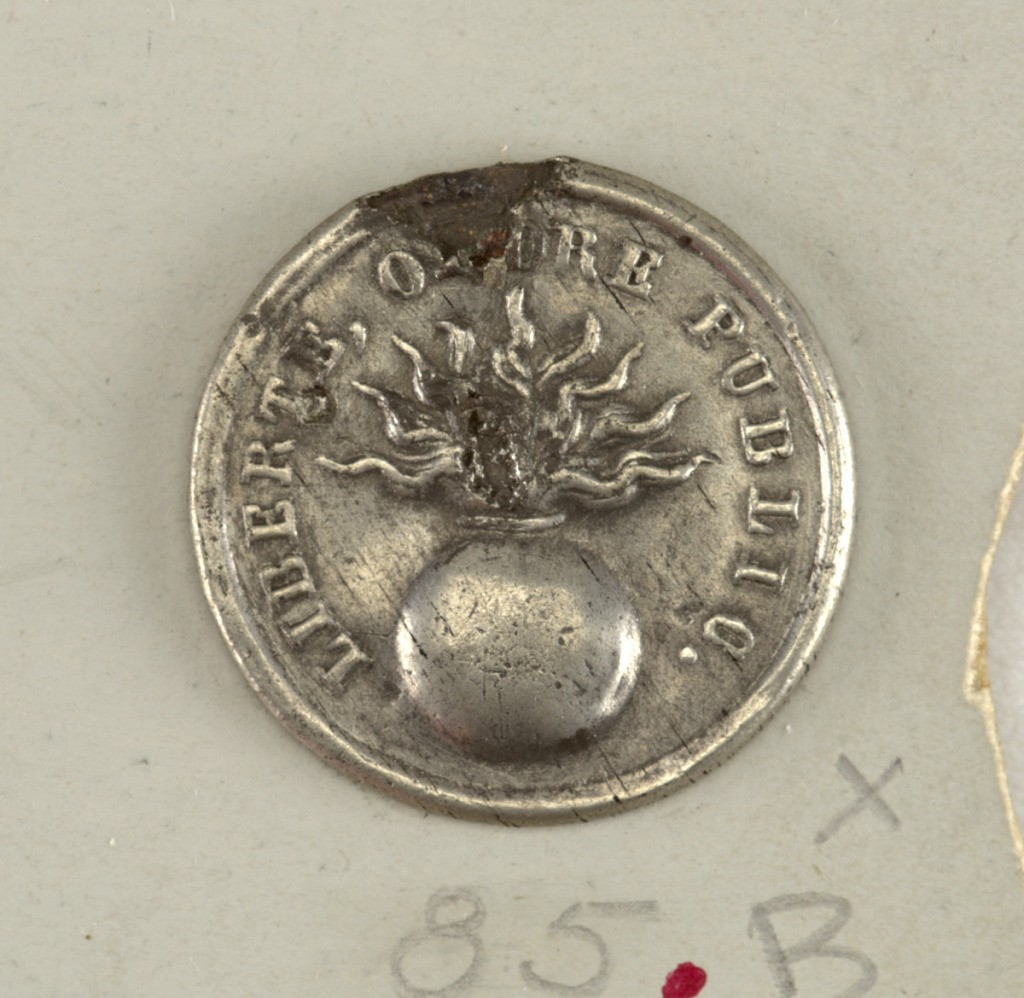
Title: Buttons
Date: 1830–48
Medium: Pewter and brass
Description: Button with raised design of a flaming bomb surrounded by "Liberte Ordre Publique".  Button worn by grenadiers.

Component -b is on card H